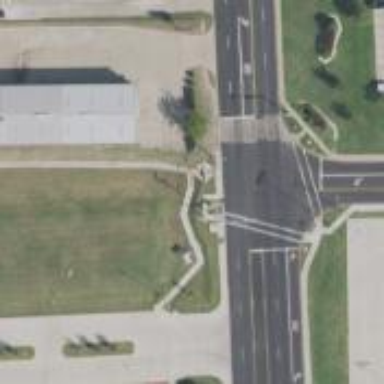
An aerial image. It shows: Asphalt footway with uncontrolled crossing marked by lines.